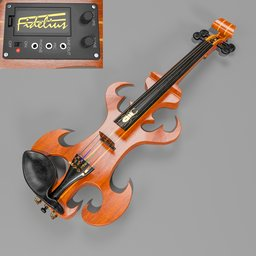
Label: electronics